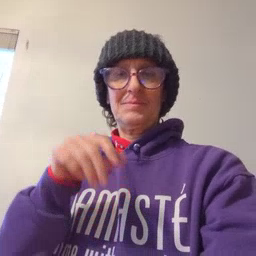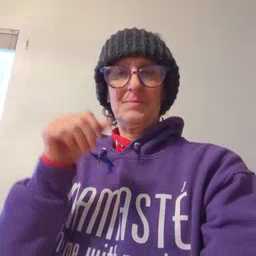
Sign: refrigerator